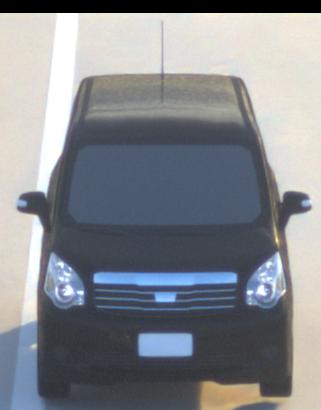
Make: Toyota
Model: Noah
Detailed model: Voxy R70G
Model produced from: 2007
Model produced until: 2013
Doors: 5
Color: black
Road condition: dry road
Daytime: sunrise or sunset
Contrast: medium contrast